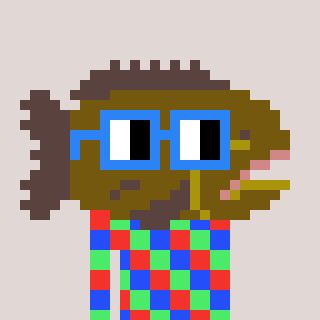
a pixel art character with square blue glasses, a grouper-shaped head and a computerblue-colored body on a warm background